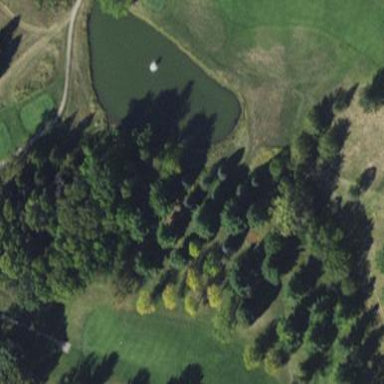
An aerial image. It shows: Water hazard on golf course. The hazard is natural water feature.